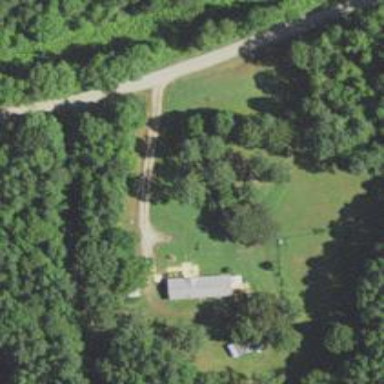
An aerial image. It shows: Driveway leading to service road.